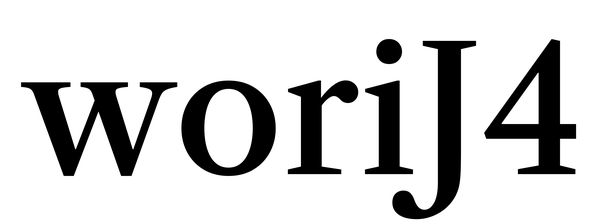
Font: LibreCaslonText_Medium